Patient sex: M
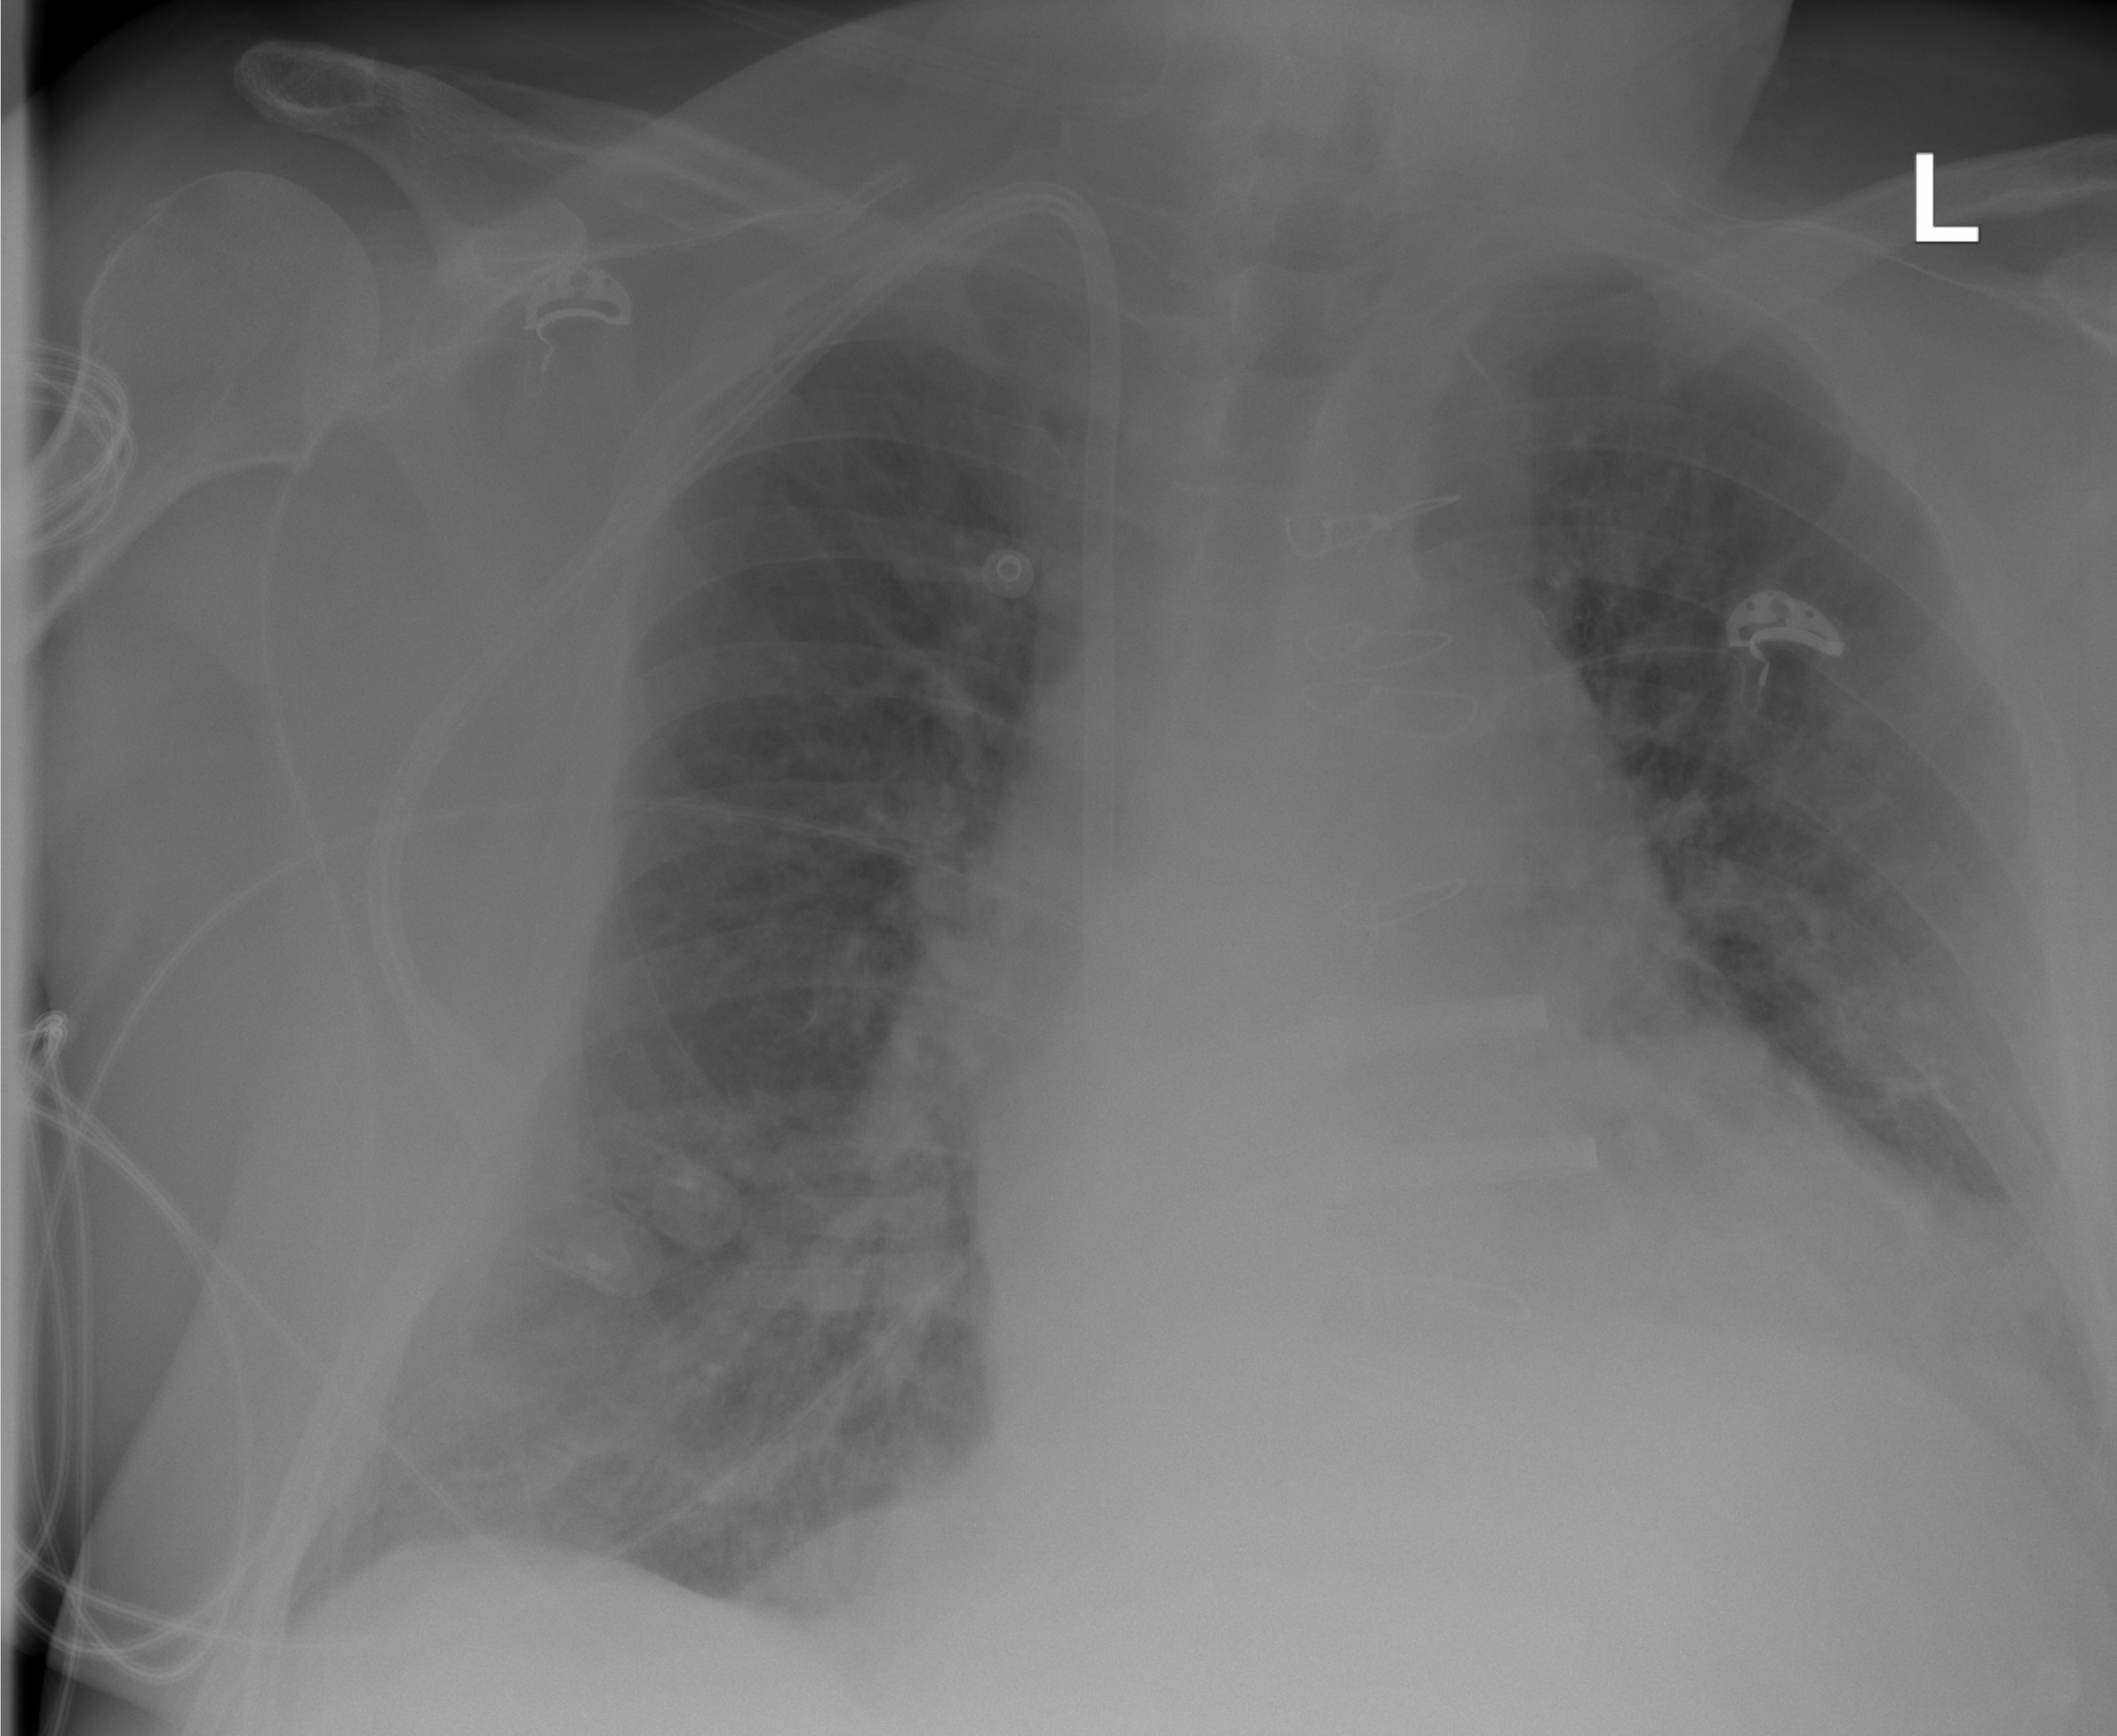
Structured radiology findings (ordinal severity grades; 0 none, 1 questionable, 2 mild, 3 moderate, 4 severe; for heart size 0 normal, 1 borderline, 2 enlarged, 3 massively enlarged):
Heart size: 2
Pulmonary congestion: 2
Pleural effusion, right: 0
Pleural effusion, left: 2
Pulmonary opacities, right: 0
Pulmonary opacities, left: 0
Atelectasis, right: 2
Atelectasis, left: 2